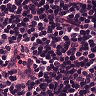
Metastatic tissue present: no